Field crop: maize
Growth stage: 2
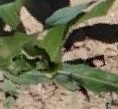
Species: maize